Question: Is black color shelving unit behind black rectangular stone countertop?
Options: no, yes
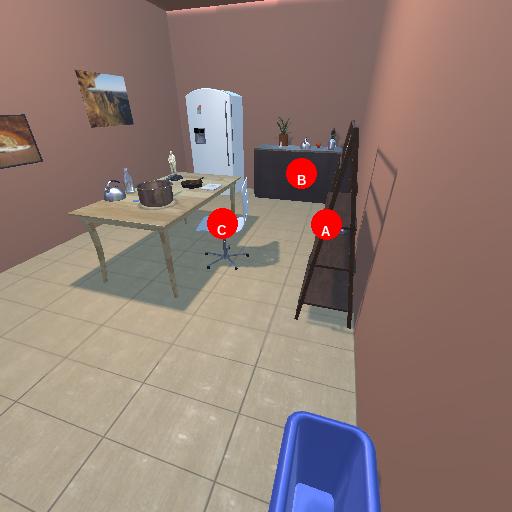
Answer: no